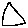
Label: triangle